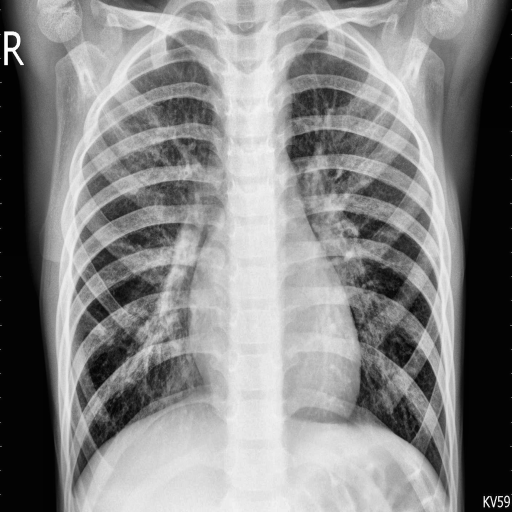
Finding: PNEUMONIA